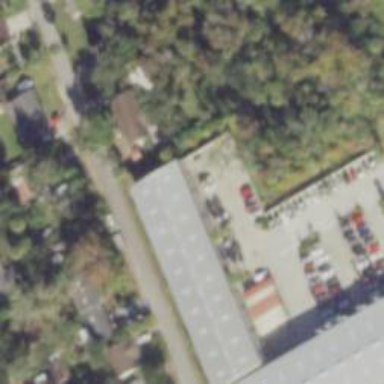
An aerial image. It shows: Commercial building.